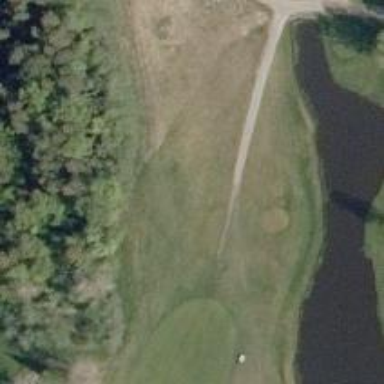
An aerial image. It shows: Pathway for golfing.